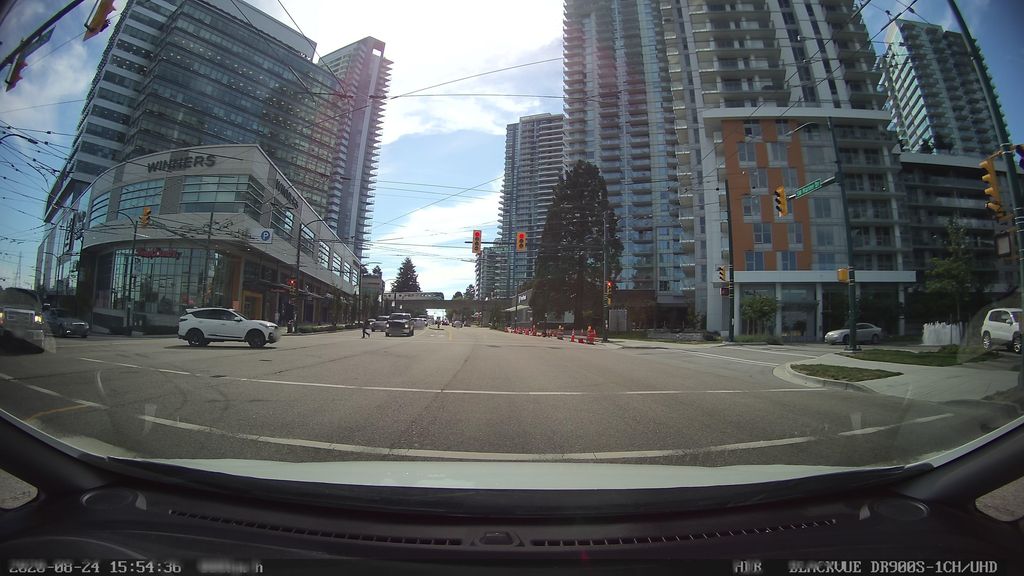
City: vancouver